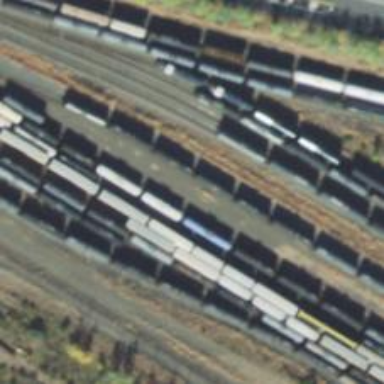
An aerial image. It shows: Railway yard.